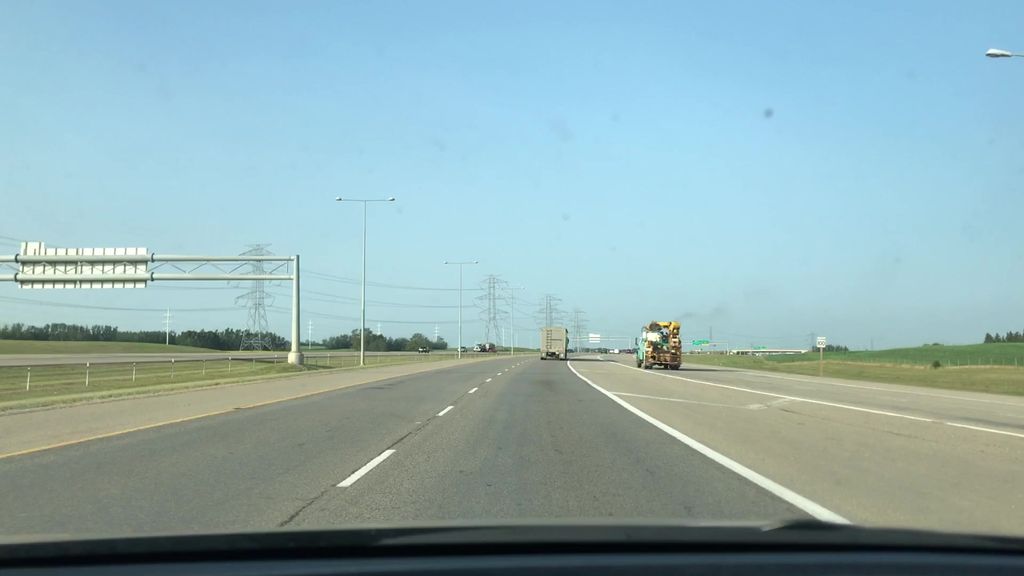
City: edmonton